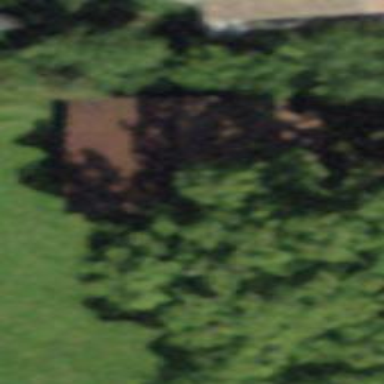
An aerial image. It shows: Rural barn.